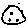
Label: moon